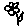
Label: flower